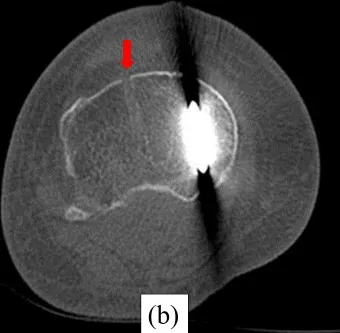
Immediately postoperative radiography and CT. (b) Postoperative CT shows the level of a pinhole. The red arrows show the place of the pin. The pin was placed on the tibial mechanical axis.
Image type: radiology (ct)